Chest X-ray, PA view. Patient: 35 years old, sex F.
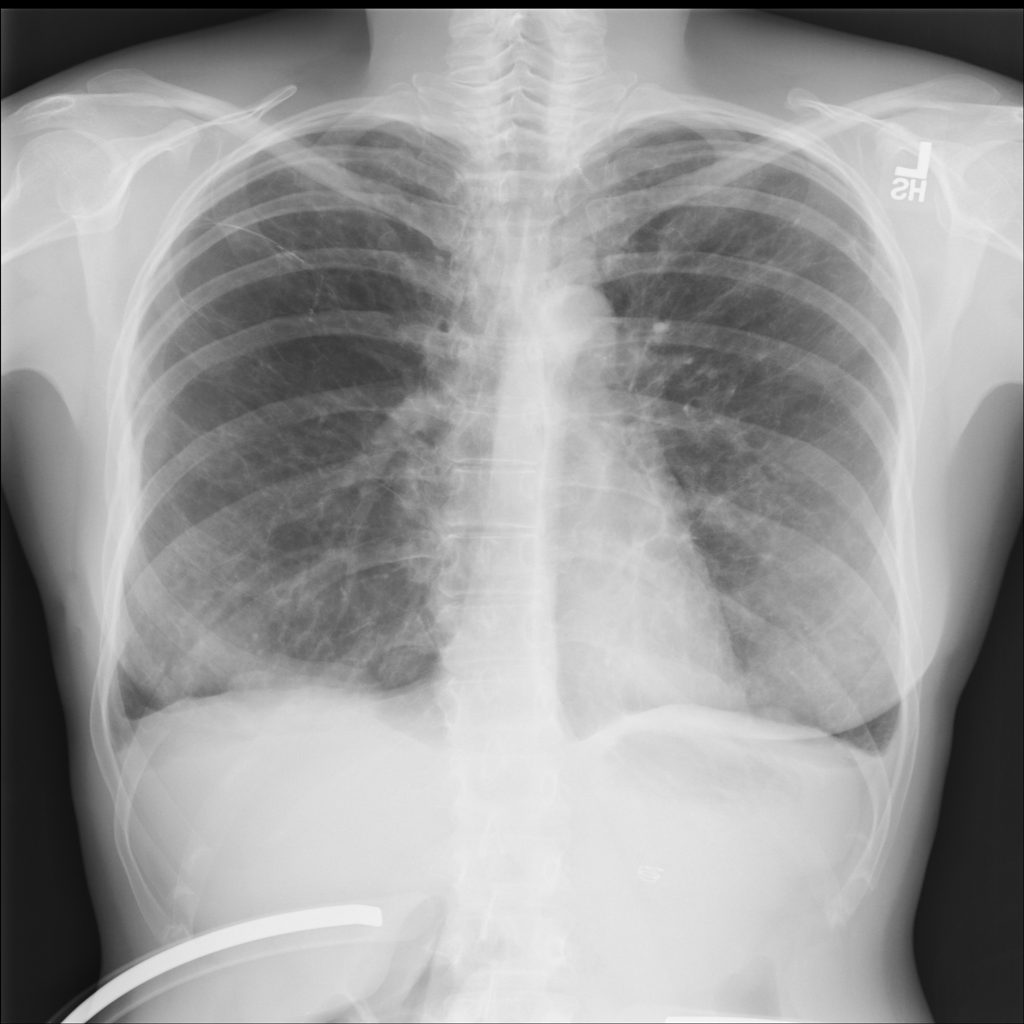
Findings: Pleural_Thickening